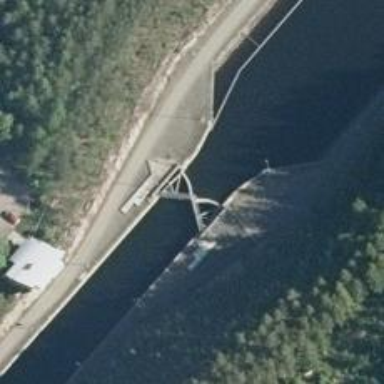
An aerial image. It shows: Lock gate on waterway.